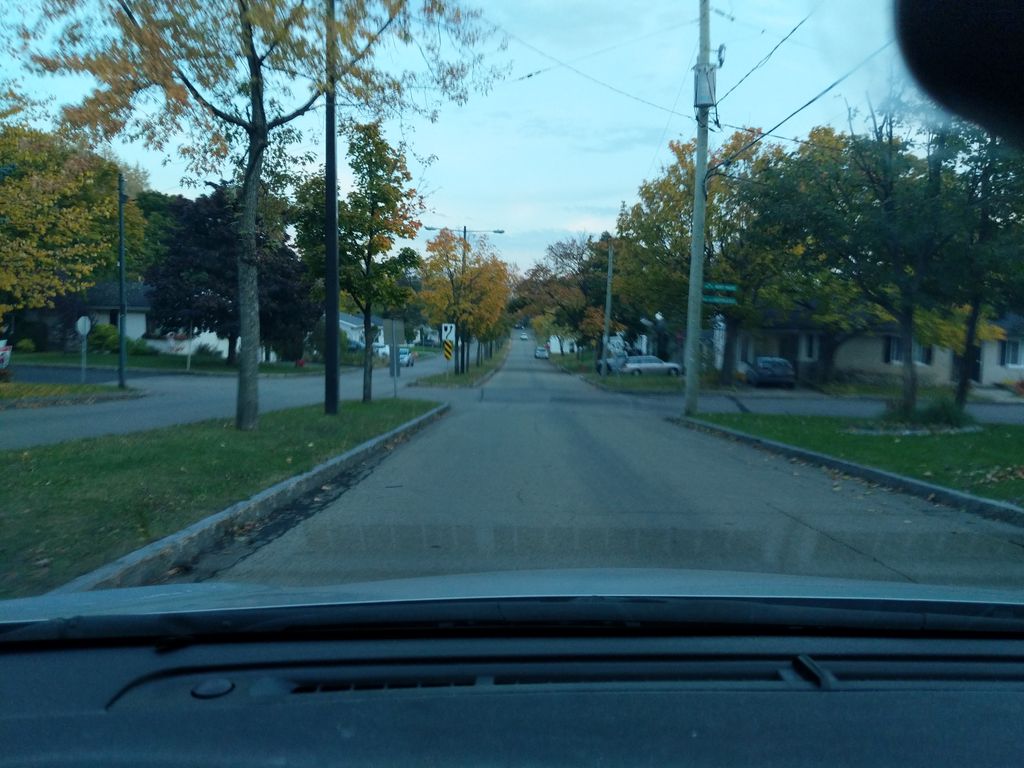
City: quebec_city